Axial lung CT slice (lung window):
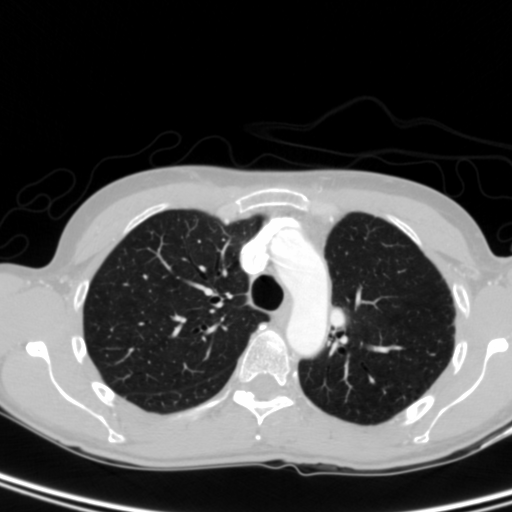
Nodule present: no